Question: Eyy guys, I am processing some datum using R in a Mac, first of all let me show you my code.
'''
require(spatstat)
require(maptools)
setwd("/Whereever") # in that folder I have the files sis1993.txt and colombia.shp...
mydata <- read.table("sis1993.txt", header = TRUE)
attach(mydata)
summary(mydata)
datos=read.table("sis1993.txt", header=T, dec=",", sep=" ")
summary(datos)
attach(datos)
S=readShapePoly("colombia.shp")
SP=as(S,"SpatialPolygons")
W=as(S,"owin")
sis1993=ppp(datos$x, datos$y, window=W)
unitname(sis1993)="meter"
sis1993=ppp(datos$x, datos$y, window=W, marks=m )
unitname(sis1993)="meter"
summary(sis1993)
Kenv <- envelope(sis1993,fun="Kest",nsim=199,nrank=5)
plot(Kenv,xlab="r",ylab="Khat(r)",cex.lab=1.6,cex.axis=1.5,main="K-Hat", cex.main=1.5)
'''
Then, as a result of the function 'plot', I see this:

Now, let me explain you my issue... It is just a test, it only has 2 points, but the task that I am facing has around <PHONE> points and I also must do it around ten times, thanks to that I cannot do this simulation using my computer because it will spend so much time, instead of that I plan to rent one of these services: <URL>.
In there, I must do it through a Linux/UNIX shell (SO: Ubuntu, I guess.), now my question is related to the last two lines in my code, how can I export 'Kenv' into a file or something in order to import it and then 'plot' it in my computer.
I hope you have understood me, let me know if you have any question.
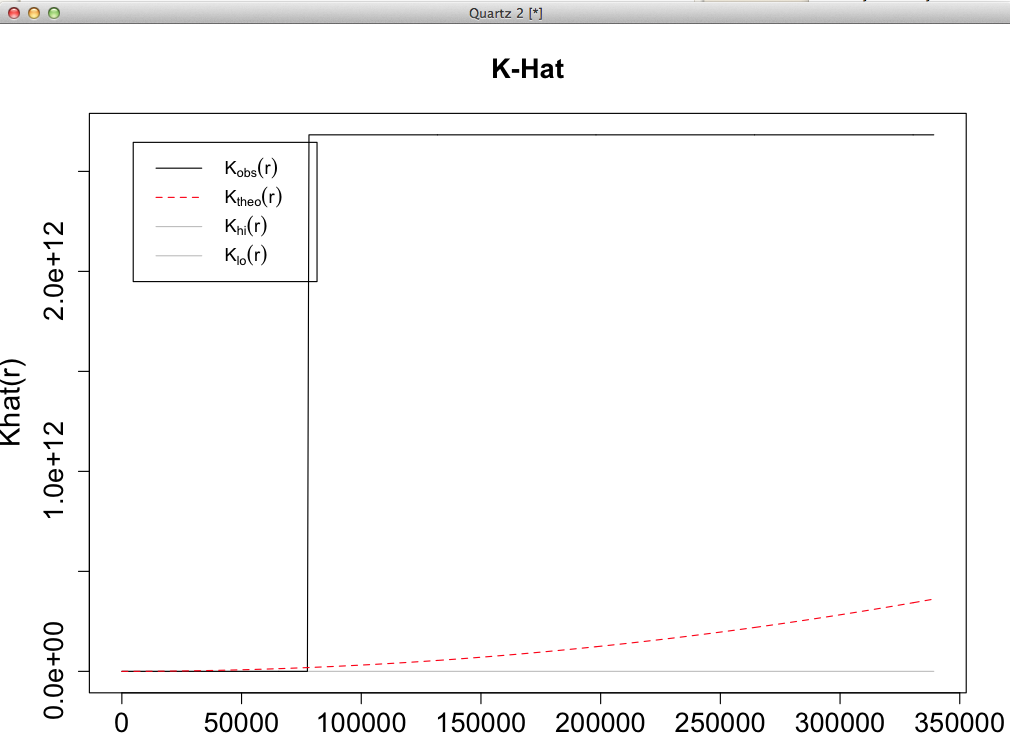
Answer: See 'help(save)' in R. That saves things to a file.
Then copy the file from the Amazon instance to your PC (beyond the scope of me).
then see 'help(load)' for how to load it back in.